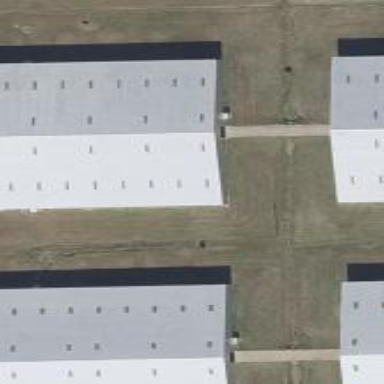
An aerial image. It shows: Warehouse building.